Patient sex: F
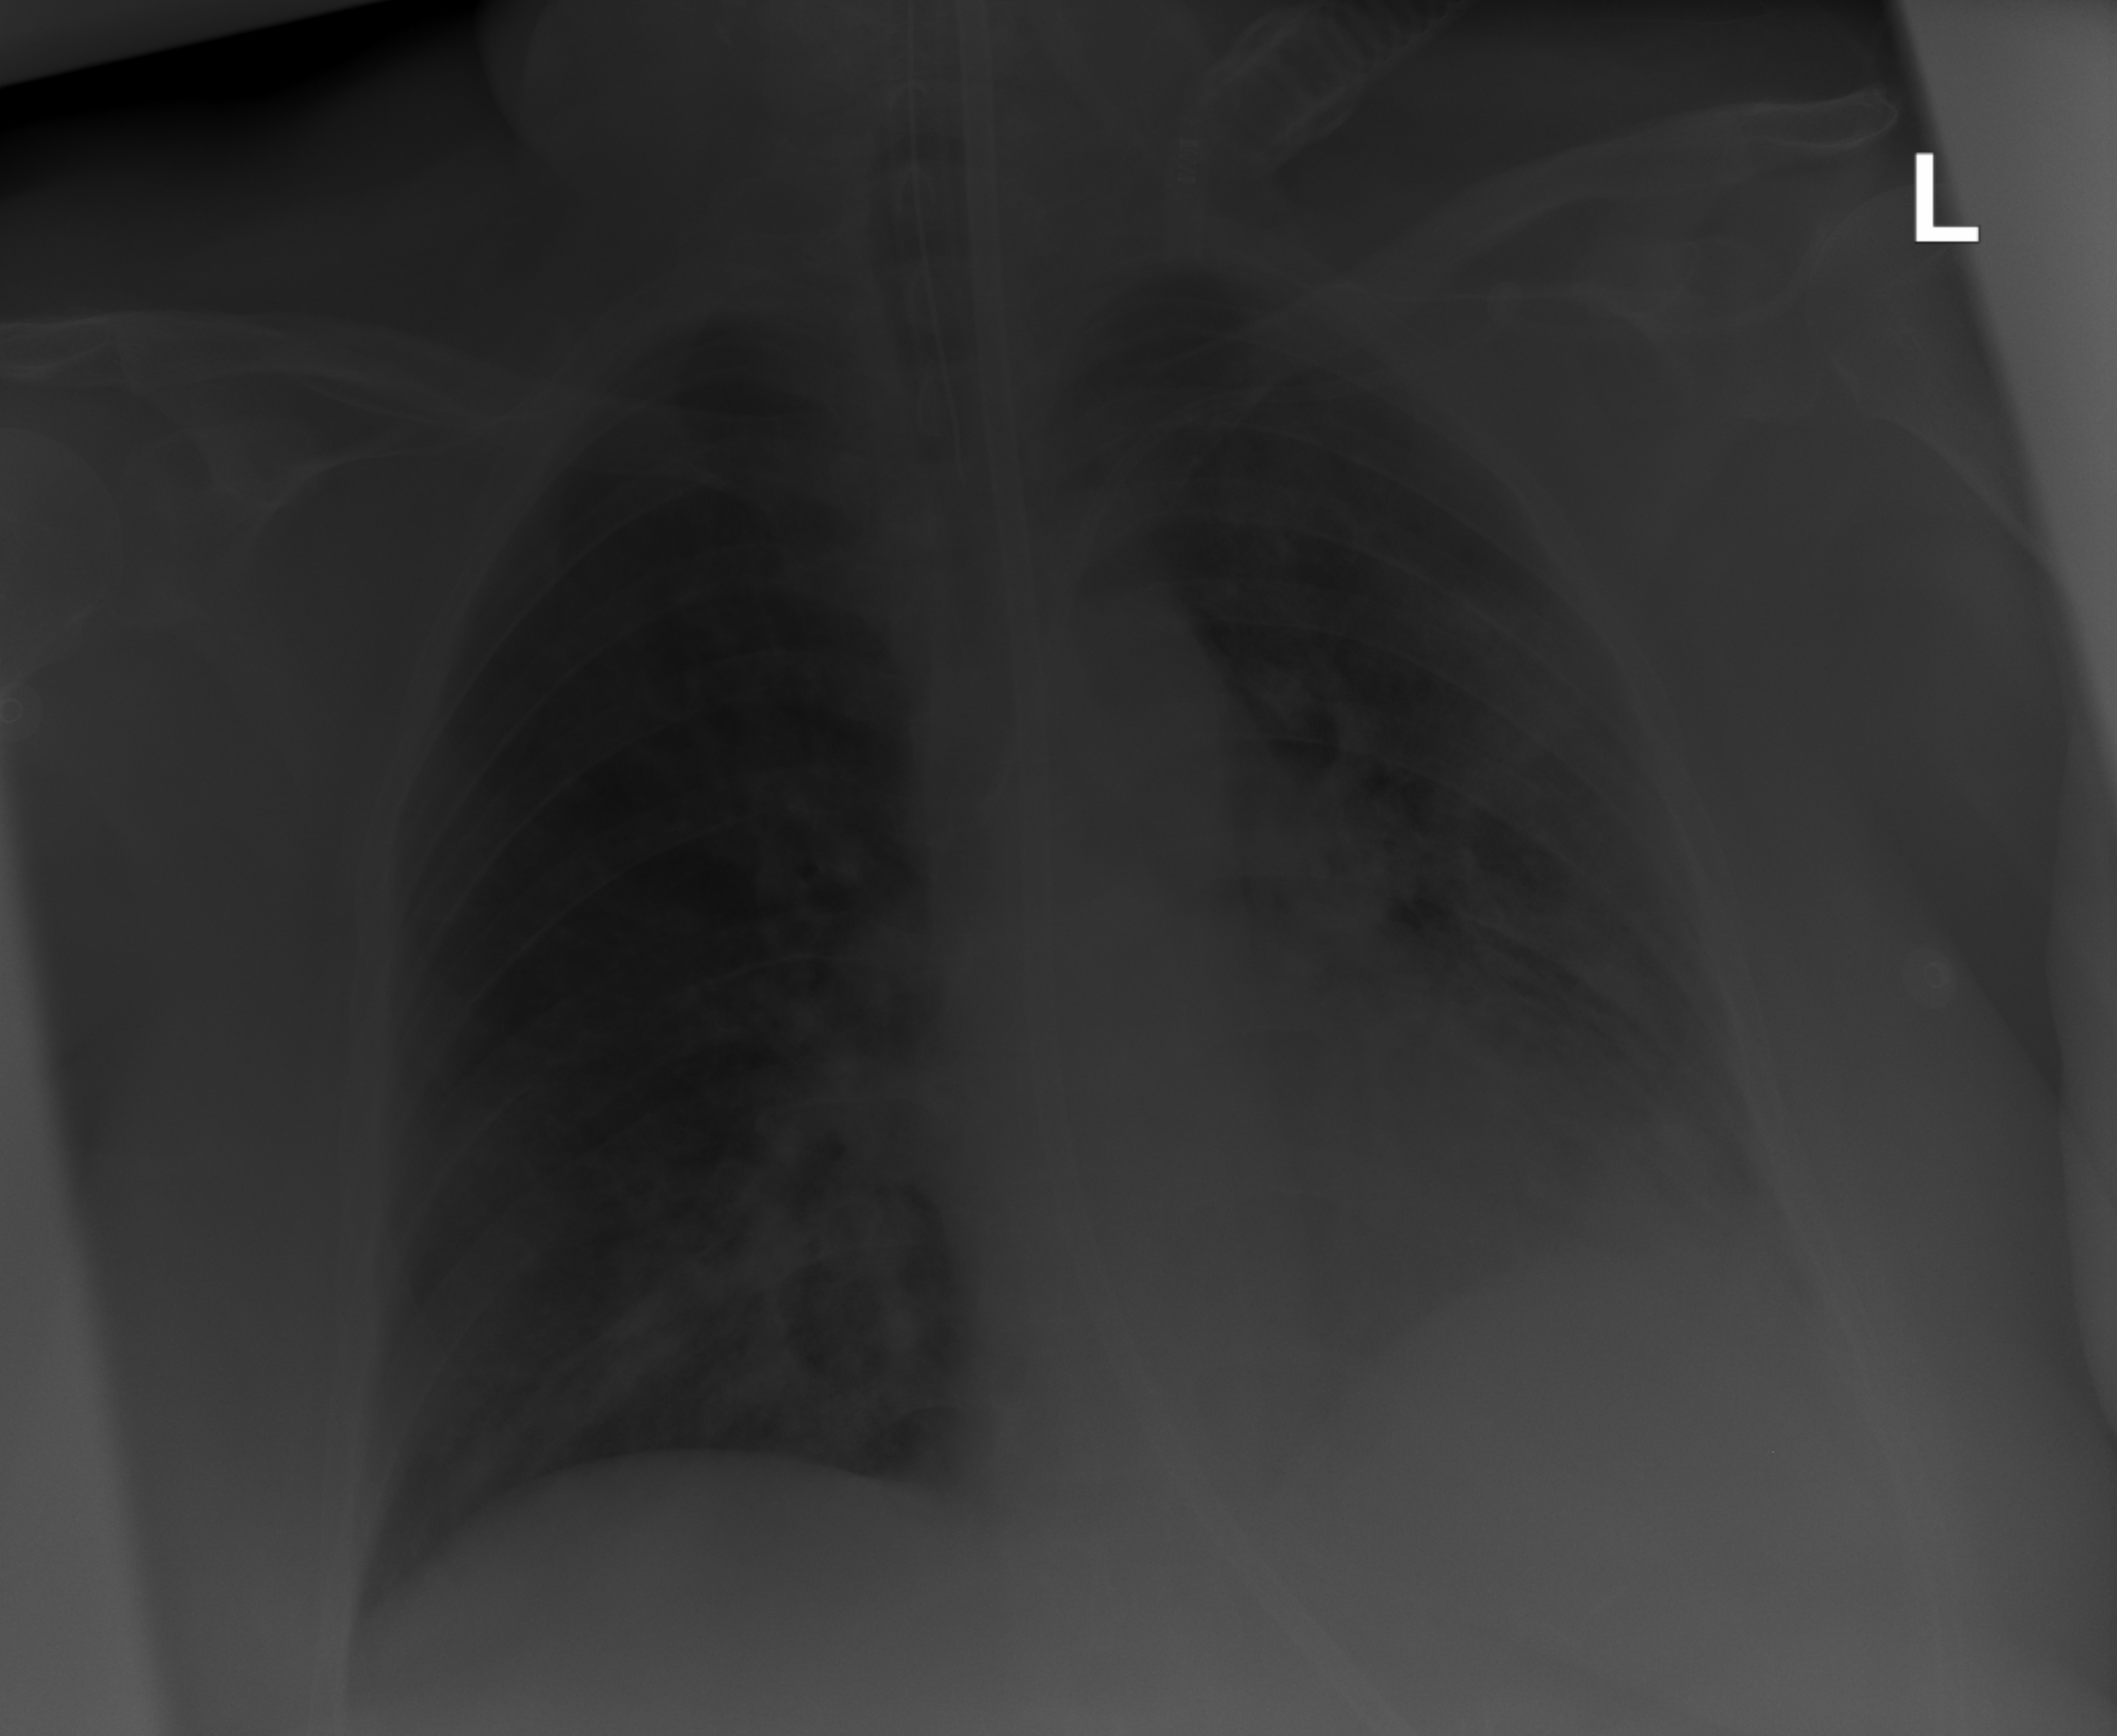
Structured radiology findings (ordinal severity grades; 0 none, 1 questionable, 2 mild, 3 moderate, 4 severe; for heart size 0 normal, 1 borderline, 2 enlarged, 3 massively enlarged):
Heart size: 2
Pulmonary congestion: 2
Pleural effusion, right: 2
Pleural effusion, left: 3
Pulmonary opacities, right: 2
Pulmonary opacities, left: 2
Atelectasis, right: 3
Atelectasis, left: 3